Question: I am using IBM.Data.DB2.dll v9.0.0.2 (which accesses db2app.dll?) with VS 2008. I have created a user control which uses a DB2 connection for data to display. This appears to work fine when running the user control directly.
The problem enters when I either:
- -
The specific error message that I get is this:

The line of code it seems to be tripping over is creating the connection:
'''
_db2Connection = New DB2Connection("SERVER=aaa.bbb.com:#####;" _
& "Database=DBName;" _
& "UID=username;PWD=password")
'''
Which, again, works fine in the original project it is contained in. Any ideas?
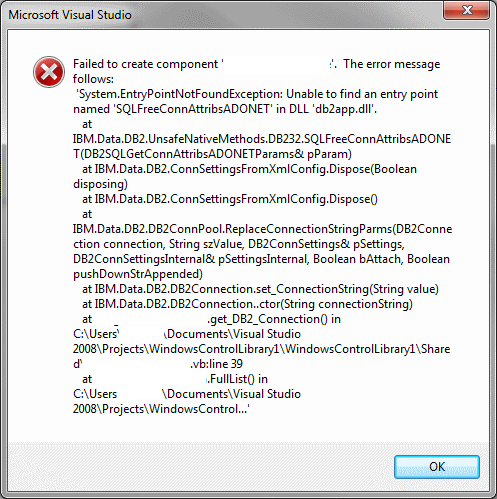
Answer: Okay, I got everything working by un-installing everything related to Visual Studio (2008, 2010, 2012) and DB2 (IBM Data Server Driver Package - IBMDBCL1, IBM database add-ins for Visual Studio, & DB2 Express-C) and re-installing VS2008 and using V10.5 of the DB2 install package. I think there must have been a version mismatch between the add-in and the DB2 drivers.
Although the references in VB are still to the same version IBM.Data.DB2.dll v9.0.0.2
Just putting it out here in the hopes it could help someone else.